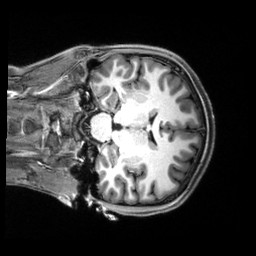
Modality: T1w
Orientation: coronal
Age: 21
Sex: female
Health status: healthy
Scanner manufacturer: siemens
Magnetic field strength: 3 T
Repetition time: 2.5 s
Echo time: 0.00222 s